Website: home-depot
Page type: delivery-shipping
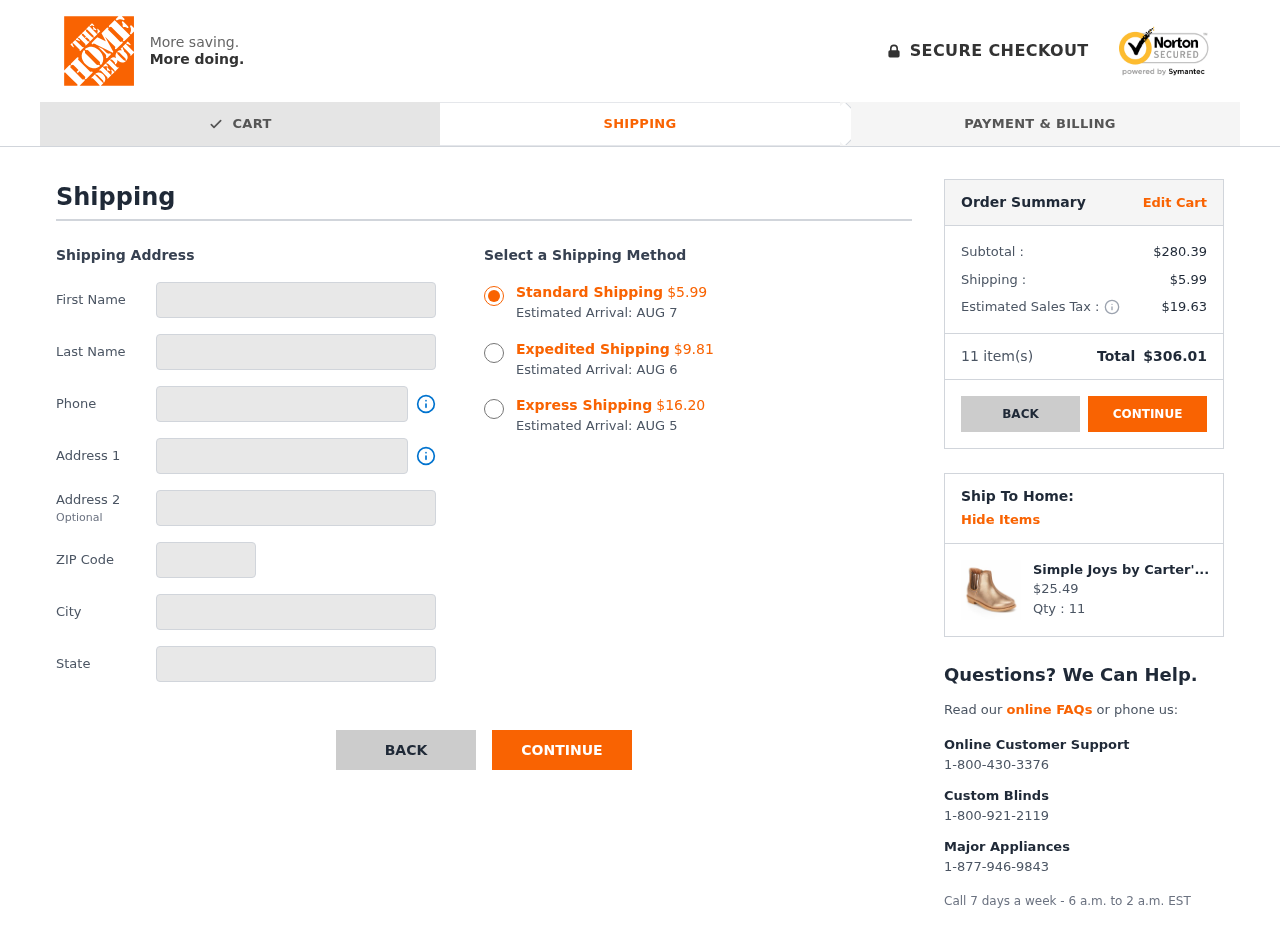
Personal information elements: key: PII_CITY
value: West William
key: PII_FIRSTNAME
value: Cole
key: PII_LASTNAME
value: Jones
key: PII_PHONE
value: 5189030208
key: PII_POSTCODE
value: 54391
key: PII_STATE
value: Illinois
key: PII_STREET
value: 70189 Kevin Dale Suite 343
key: PII_STREET2
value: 41008 Sabrina Underpass Apt. 343
Product elements: key: PRODUCT1_NAME
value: Simple Joys by Carter's Baby Girls' Ella Bootie Chelsea Boot, Tan, 6 M US Toddler
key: PRODUCT1_PRICE
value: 25.49
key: PRODUCT1_QUANTITY
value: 11
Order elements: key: ORDER_SHIPPING_COST_STANDARD
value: $5.99
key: ORDER_DELIVERY_DATE
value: AUG 7
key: ORDER_SHIPPING_COST_EXPEDITED
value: $9.81
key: ORDER_DELIVERY_DATE_EXPEDITED
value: AUG 6
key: ORDER_SHIPPING_COST_EXPRESS
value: $16.20
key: ORDER_DELIVERY_DATE_EXPRESS
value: AUG 5
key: ORDER_SUBTOTAL
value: $280.39
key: ORDER_SHIPPING_COST
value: $5.99
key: ORDER_TAX
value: $19.63
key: ORDER_NUM_ITEMS
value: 11
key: ORDER_TOTAL
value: $306.01